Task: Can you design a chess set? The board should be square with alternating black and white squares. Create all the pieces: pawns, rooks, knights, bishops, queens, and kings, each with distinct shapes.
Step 1152:
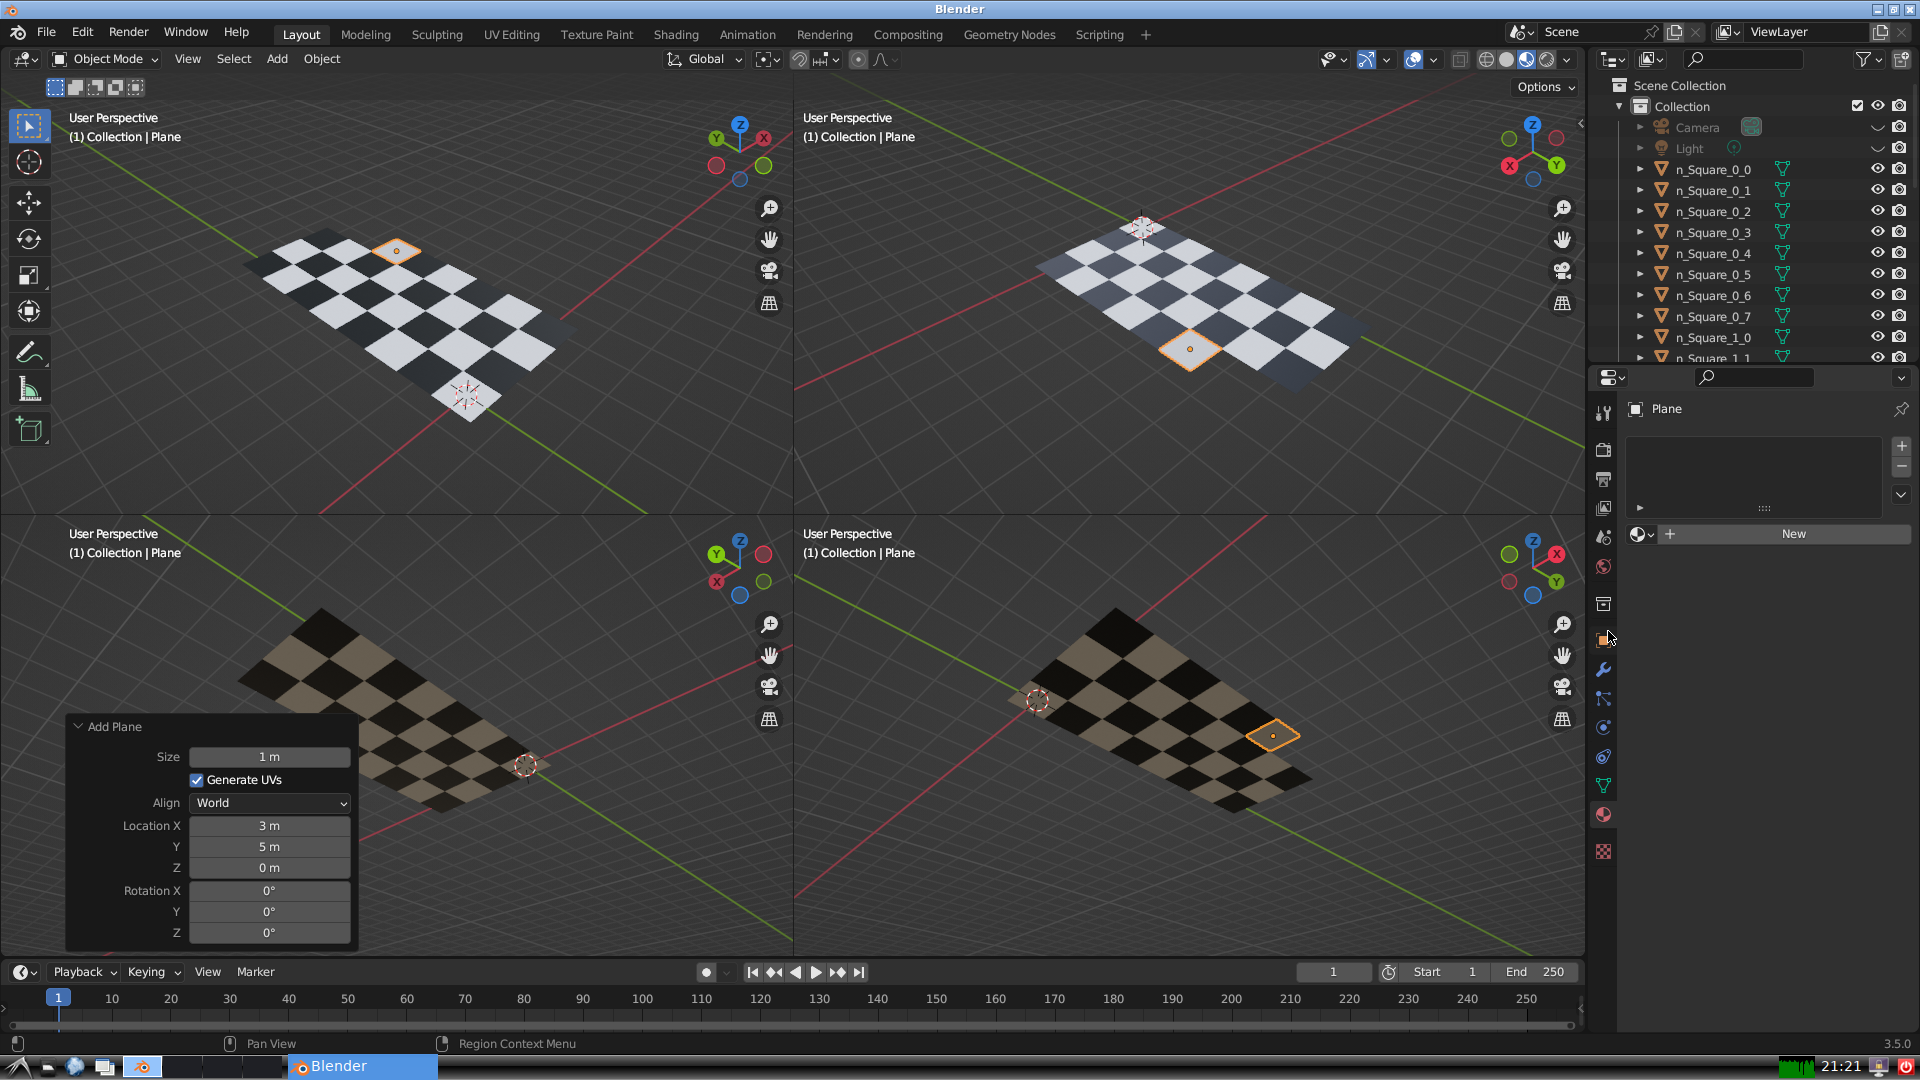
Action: click: no